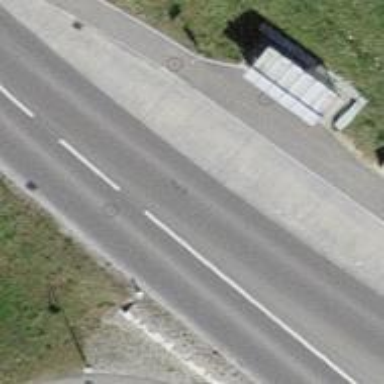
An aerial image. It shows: Bus stop equipped with public transport stop position.